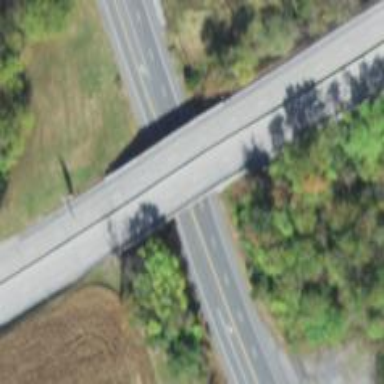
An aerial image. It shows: Asphalt bridge over primary highway expressway.